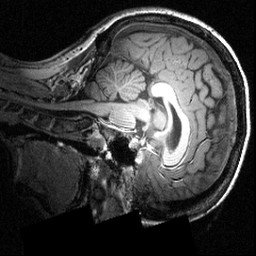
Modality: T1w
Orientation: sagittal
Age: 20
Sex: female
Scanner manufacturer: siemens
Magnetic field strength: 3.951 T
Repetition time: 1.5 s
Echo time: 0.00335 s